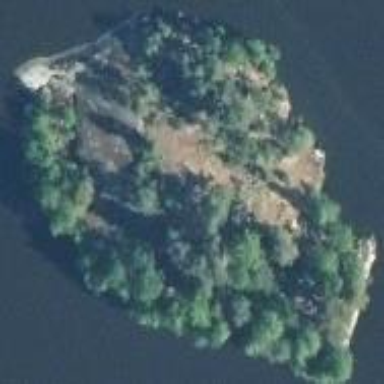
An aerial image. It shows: Islet.